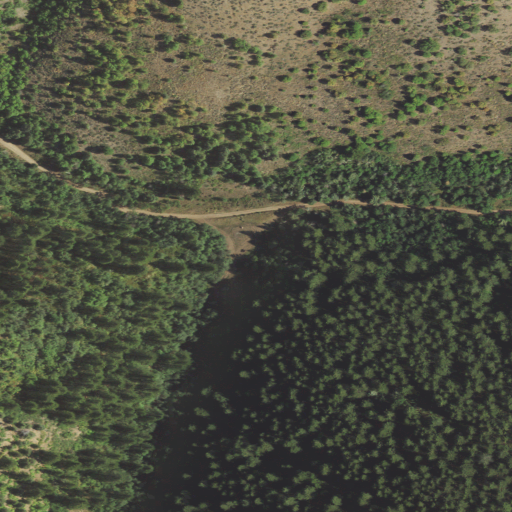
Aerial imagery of valley in Utah named Halfway Canyon containing deciduous forest, evergreen forest, and shrub